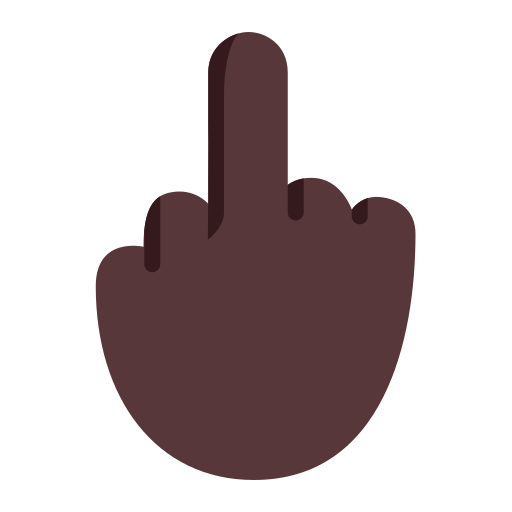
middle finger flat dark